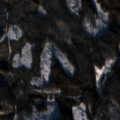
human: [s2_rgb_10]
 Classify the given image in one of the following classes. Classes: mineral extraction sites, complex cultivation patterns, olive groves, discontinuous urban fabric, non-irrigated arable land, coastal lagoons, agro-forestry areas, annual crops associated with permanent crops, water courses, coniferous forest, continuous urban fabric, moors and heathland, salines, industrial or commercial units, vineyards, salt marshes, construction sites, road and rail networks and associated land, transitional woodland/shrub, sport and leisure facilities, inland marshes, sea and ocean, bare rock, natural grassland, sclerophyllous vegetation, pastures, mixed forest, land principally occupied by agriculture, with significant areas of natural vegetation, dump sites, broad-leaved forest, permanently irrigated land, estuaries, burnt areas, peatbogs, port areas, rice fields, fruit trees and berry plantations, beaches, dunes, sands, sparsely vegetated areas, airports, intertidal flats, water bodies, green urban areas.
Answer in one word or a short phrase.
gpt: coniferous forest, mixed forest, transitional woodland/shrub, water bodies